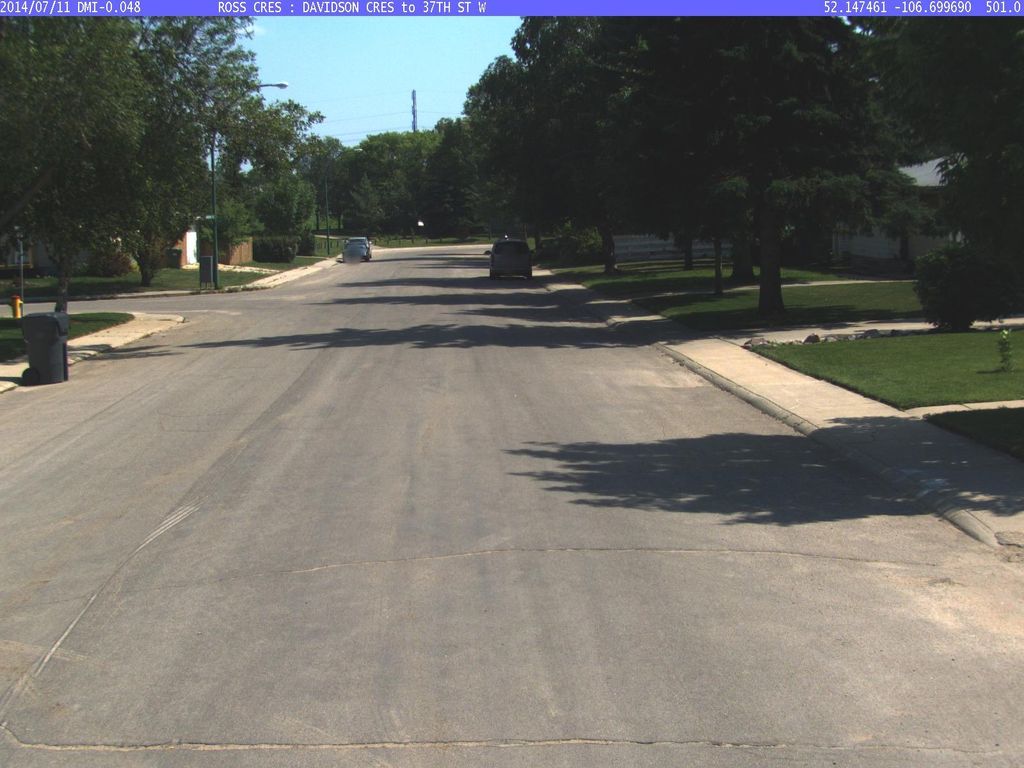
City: saskatoon